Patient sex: M
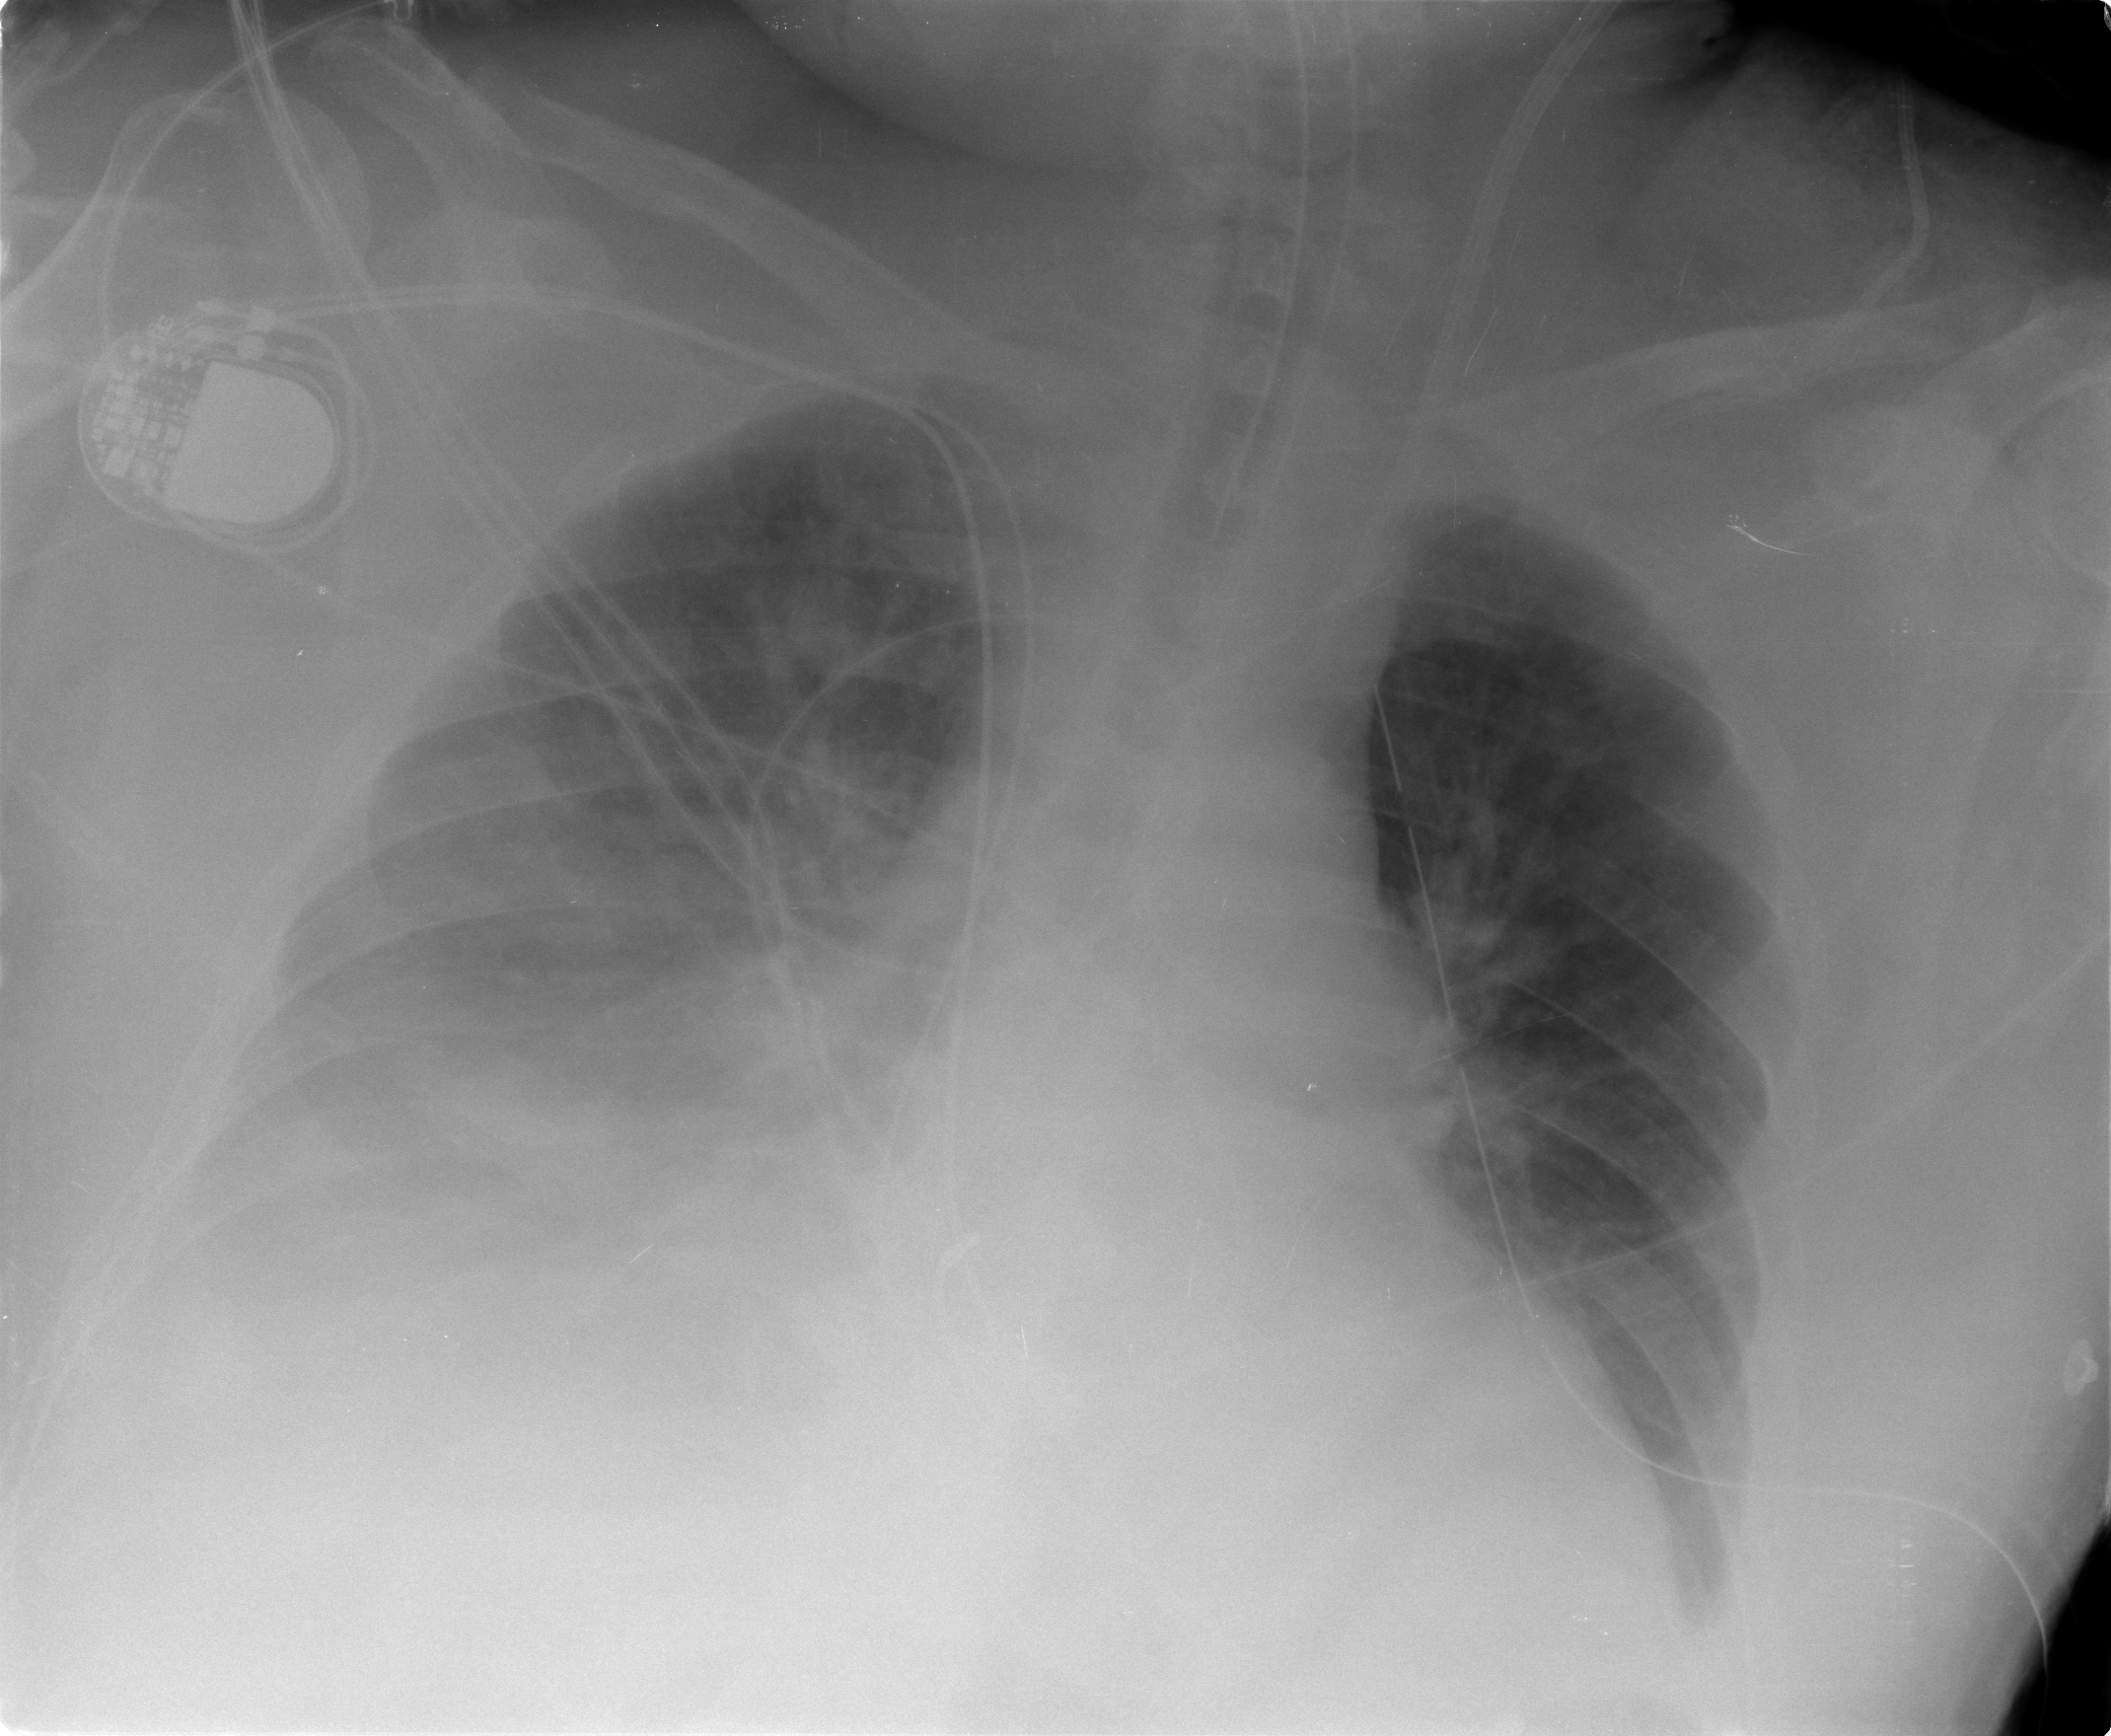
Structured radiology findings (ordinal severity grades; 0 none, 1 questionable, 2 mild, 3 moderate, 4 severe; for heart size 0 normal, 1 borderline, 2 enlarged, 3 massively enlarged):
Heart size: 2
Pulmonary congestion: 2
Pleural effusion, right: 3
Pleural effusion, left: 2
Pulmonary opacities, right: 2
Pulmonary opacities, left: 0
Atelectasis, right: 2
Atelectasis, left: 0